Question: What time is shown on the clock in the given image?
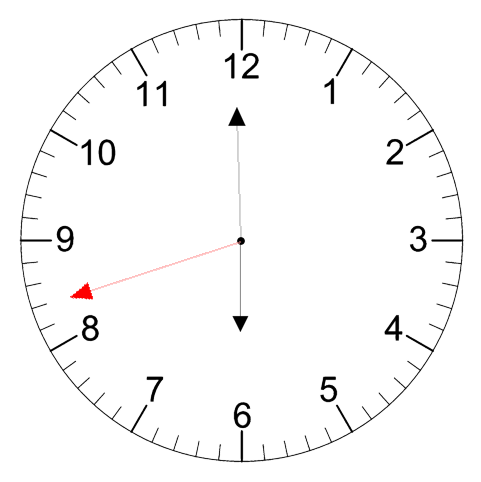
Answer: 05:59:42